Question: I have an object with JSON like string which is returned by a function tableToJson(). This is what it looks like.
'''
{
{"Item Code":"sthing","Product Name":"sthing","Qantity":"1","Unit Price":"0","Item Total":"0"},
{"Item Code":"sthing","Product Name":"sthing","Qantity":"1","Unit Price":"0","Item Total":"0"},
{"Item Code":"sthing","Product Name":"sthing","Qantity":"1","Unit Price":"0","Item Total":"0"},
{"Item Code":"sthing","Product Name":"sthing","Qantity":"1","Unit Price":"0","Item Total":"0"}
}
'''
How to save this on firebase database.
I am already saving some data above it with JS looks like this:
'''
var databaseRef = firebase.database().ref('Bills');
function submitData(e){
e.preventDefault();
//variables for getting all values
var receiptDate = document.getElementById('date').innerHTML;
var receiptTime = document.getElementById('time').innerHTML;
var receiptBillNo = getInputValues('billNo');
var receiptCompName = getInputValues('companyName');
var receiptEmail = getInputValues('email');
var receiptPhone = getInputValues('phone');
var discount = getInputValues('Discount');
var total = getInputValues('sumTotal');
var newDataref = databaseRef.push();
var itemsJson = tableToJson();//THIS WILL RETURN THE ABOVE JSON STRING
//itemsJson = tableToJson();
//JSON.parse(itemsJson);
newDataref.set({
date: receiptDate,
time: receiptTime,
billNo: receiptBillNo,
company: receiptCompName,
email: receiptEmail,
phone: receiptPhone,
discount: discount,
total:total,
zitems: itemsJson
});
}
'''

Have look at my tableToJson()
'''
function tableToJson(){
var tableId = document.getElementById('dataEntryTable');
var headName;
var headers = [];
var dataArray = [];
var rowCount = tableId.rows.length;
var colCount = tableId.rows[0].cells.length;
dataArray.push("[");
for(var i = 1; i < colCount; i++){
headName = tableId.rows[0].cells[i].innerHTML;
headers.push(headName);
}
console.log(headers);
for(var i = 1; i < rowCount; i++){
dataArray.push("
{");
//FOR FIRST APPROACH:dataArray.push("
/"" + i + "/" :{");
for(var j = 1; j < colCount; j++){
var currValue = tableId.rows[i].cells[j].childNodes[0].value;
dataArray.push(""" + headers[j-1] + "":" + """ + currValue +
""");
if(j < (colCount - 1)){
dataArray.push(",");
}
}
if( i < (rowCount - 1)){
dataArray.push("},");
}
else{
dataArray.push("}/n");
}
}
dataArray.push("]");
return dataArray.join("");
}
'''
Is something wrong with this code.
Even if I parse it to JSON it is sending as string.
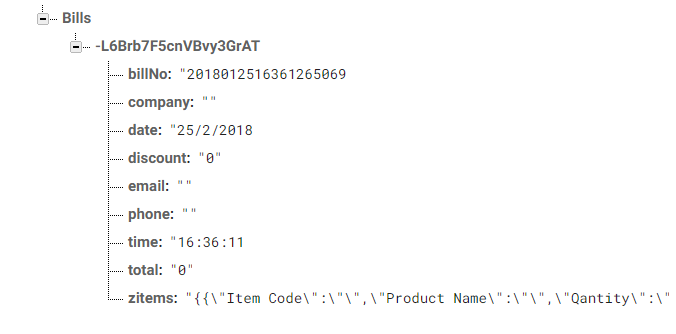
Answer: May convert the JSON string back to a js object:
'''
newDataref.set({
date: receiptDate,
/*...*/
zitems: JSON.parse(itemsJson)
});
'''
But it would be definetly better to not stringify it at all.